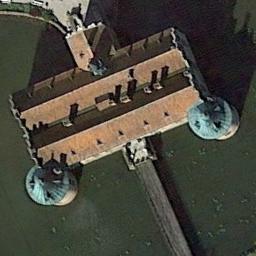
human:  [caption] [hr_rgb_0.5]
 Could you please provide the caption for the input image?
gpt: Several buildings are beside the palace .

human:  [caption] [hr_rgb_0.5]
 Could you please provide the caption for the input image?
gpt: The brown palace with two green towers is surrounded by the waters .

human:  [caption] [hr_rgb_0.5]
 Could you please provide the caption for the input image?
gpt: The palace was built in a forest .

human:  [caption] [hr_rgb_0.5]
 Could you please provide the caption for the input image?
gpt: The palace is on the grass .

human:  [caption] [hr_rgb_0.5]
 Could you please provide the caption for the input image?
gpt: The palace with two domes is on a green lake .